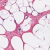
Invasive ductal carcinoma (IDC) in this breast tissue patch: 0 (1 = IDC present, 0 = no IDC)